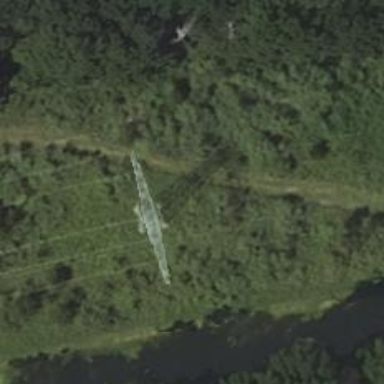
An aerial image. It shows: Power tower.